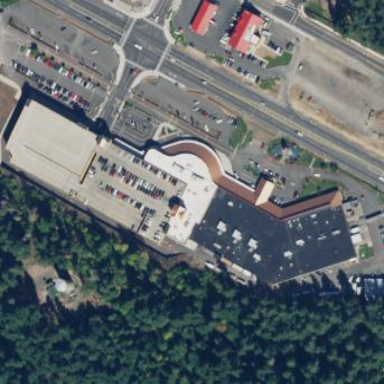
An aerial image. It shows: Casino building.